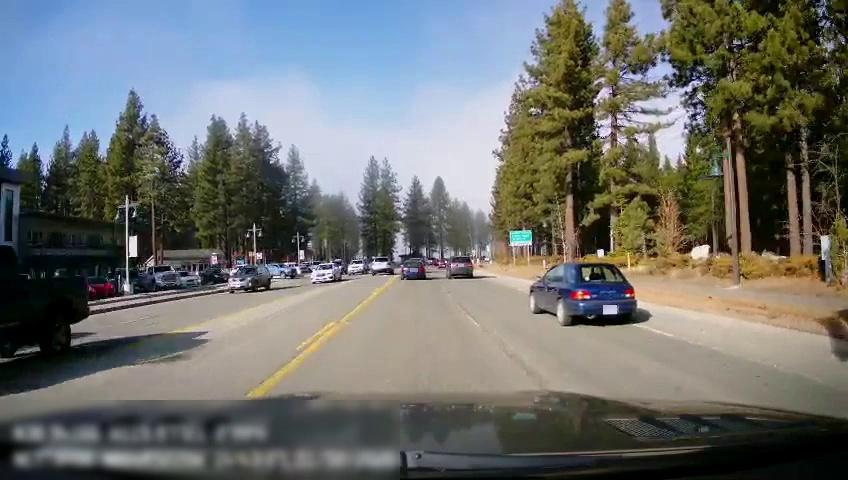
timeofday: Day
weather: Sunny
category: Drivable Space
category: Vehicles | Truck
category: Vehicles | SUV
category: Vehicles | SUV
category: Vehicles | Car
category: Vehicles | Car
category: Vehicles | Car
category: Vehicles | SUV
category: Vehicles | SUV
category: Vehicles | Car
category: Vehicles | Truck
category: Vehicles | Car
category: Vehicles | Car
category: Vehicles | Car
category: Vehicles | SUV
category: Vehicles | Car
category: Lanes | Opposite Lane
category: Lanes | Current Lane
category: Lanes | Current Lane
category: Lanes | Alternate Lane
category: Traffic | Signs